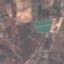
Label: PermanentCrop